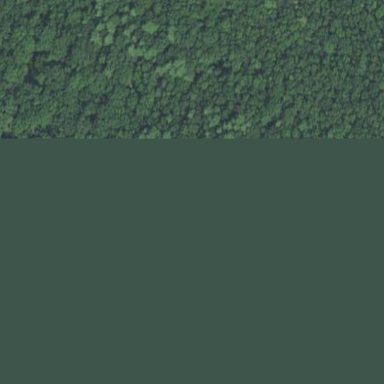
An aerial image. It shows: Mixed woodland area with various types of leaves.